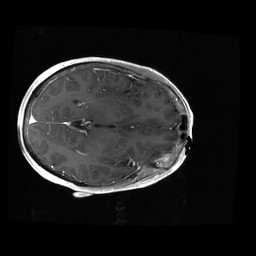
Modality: T1w
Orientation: axial
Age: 62
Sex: female
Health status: ill